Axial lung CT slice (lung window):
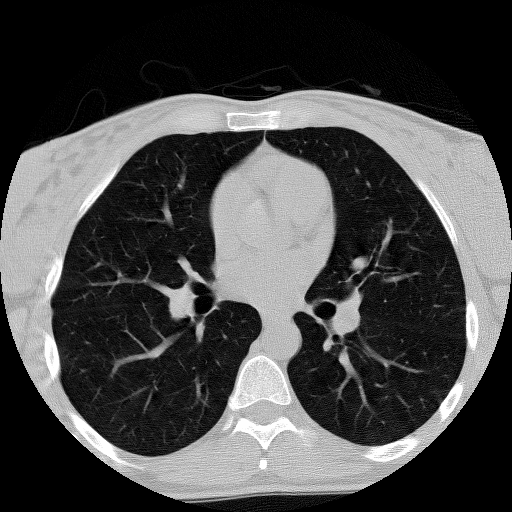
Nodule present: no